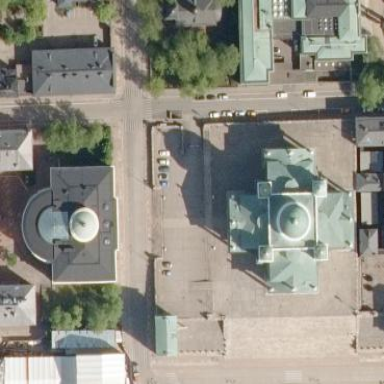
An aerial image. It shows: Religious area.